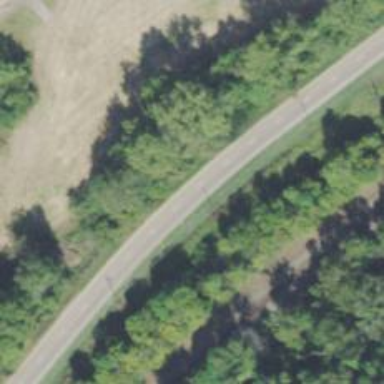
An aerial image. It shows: Asphalt highway with dual carriageway.